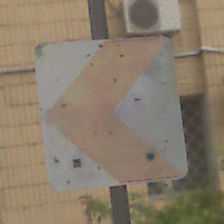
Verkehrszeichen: RichtungstafelnInKurvenKleinRechts
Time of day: MorningAfternoon
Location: Outdoor (Urban)
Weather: Overcast
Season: NotSpecified
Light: Natural